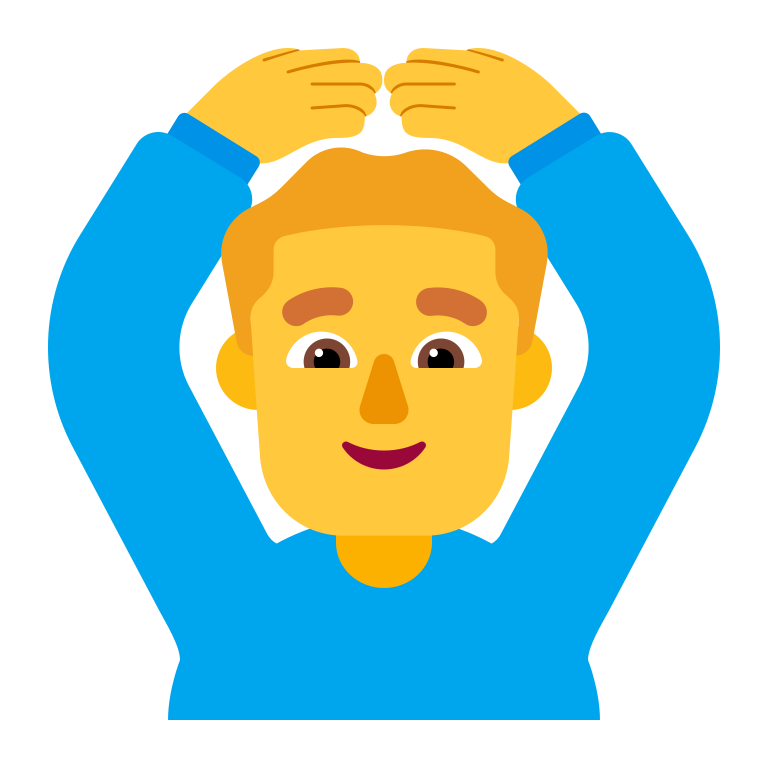
man gesturing ok flat default